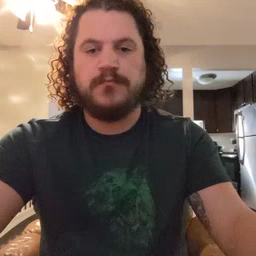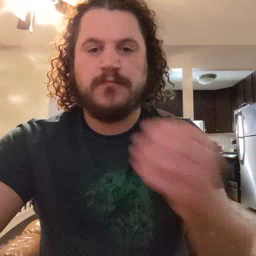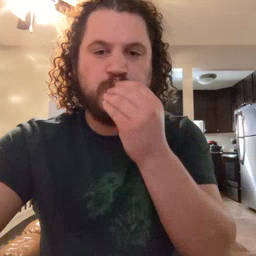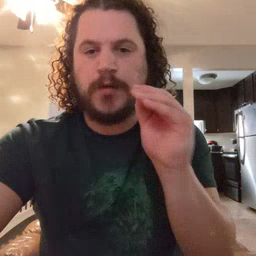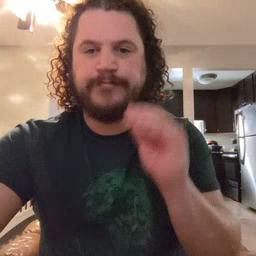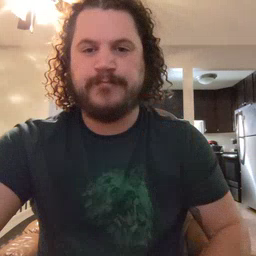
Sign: kiss